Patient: sex M, age 52
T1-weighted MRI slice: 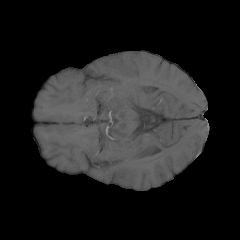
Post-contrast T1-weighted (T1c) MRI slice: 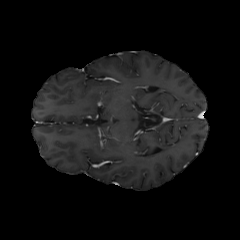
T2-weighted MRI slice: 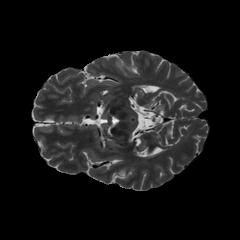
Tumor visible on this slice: no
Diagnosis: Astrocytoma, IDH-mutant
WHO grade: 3